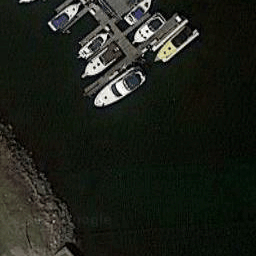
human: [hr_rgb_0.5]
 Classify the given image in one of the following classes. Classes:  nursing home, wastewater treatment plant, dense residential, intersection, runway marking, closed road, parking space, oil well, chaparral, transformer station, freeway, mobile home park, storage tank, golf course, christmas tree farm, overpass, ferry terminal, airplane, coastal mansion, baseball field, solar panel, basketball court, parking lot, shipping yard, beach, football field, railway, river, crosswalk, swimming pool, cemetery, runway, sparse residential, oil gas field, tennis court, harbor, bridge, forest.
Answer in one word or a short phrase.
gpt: harbor